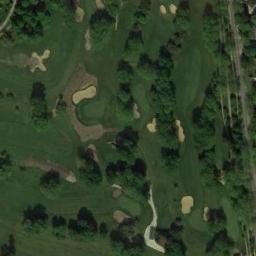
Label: golf_course